Chest X-ray:
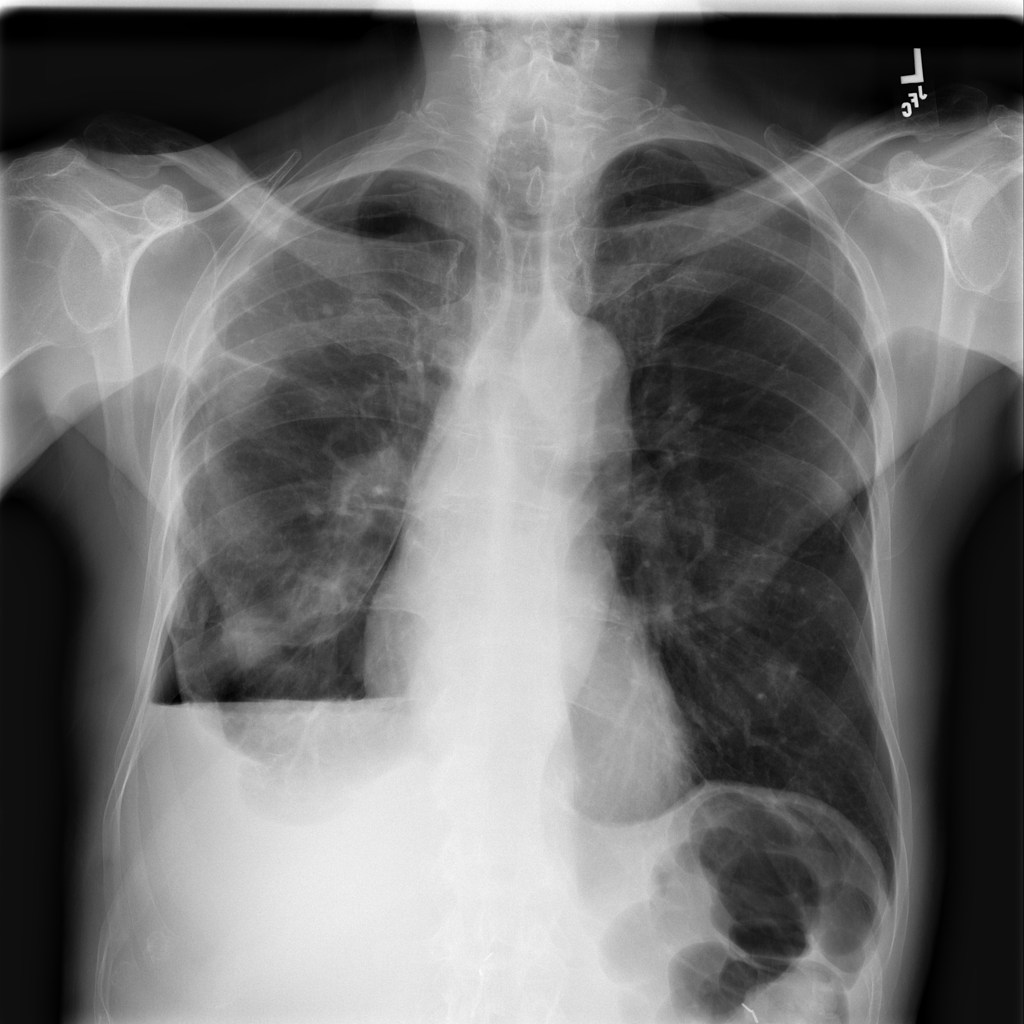
Findings: Consolidation, Pneumothorax, Effusion, Pleural Thickening
No abnormal finding: no